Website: lowes
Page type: account-selection
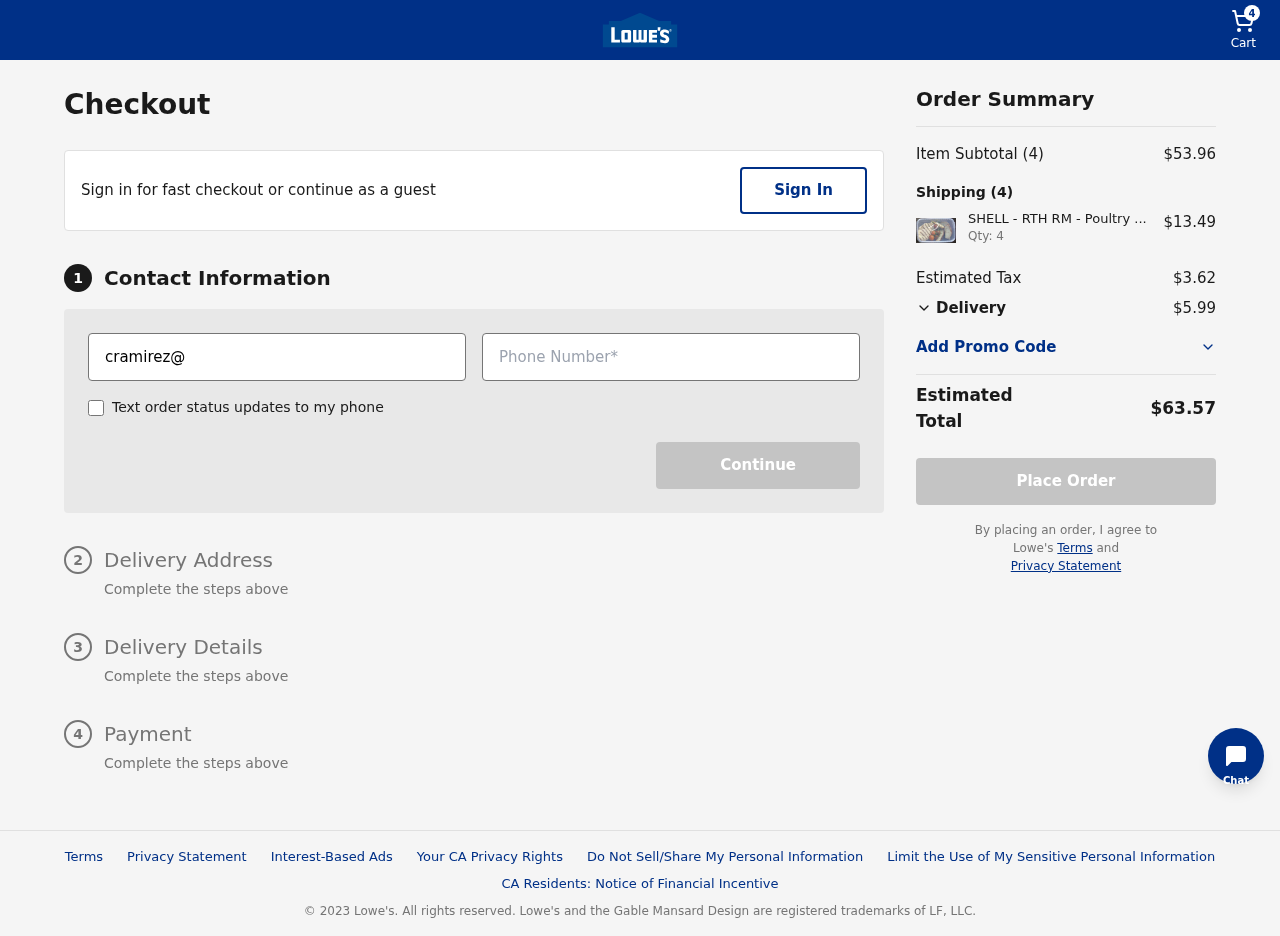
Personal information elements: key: PII_EMAIL
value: cramirez@yahoo.com
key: PII_PHONE
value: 6038607875
Product elements: key: PRODUCT1_NAME
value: SHELL - RTH RM - Poultry 4
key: PRODUCT1_PRICE
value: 13.49
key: PRODUCT1_QUANTITY
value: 4
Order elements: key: ORDER_NUM_ITEMS
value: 4
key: ORDER_SUBTOTAL
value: $53.96
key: ORDER_TAX
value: $3.62
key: ORDER_SHIPPING_COST
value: $5.99
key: ORDER_TOTAL
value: $63.57